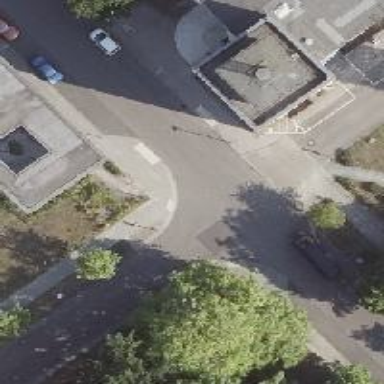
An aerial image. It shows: Unmarked crossing on footway.